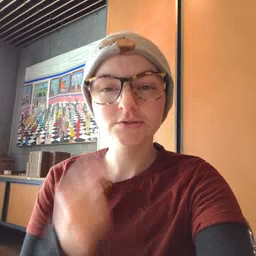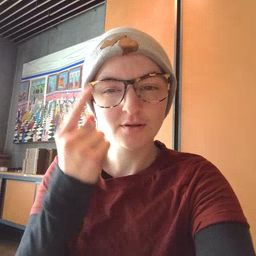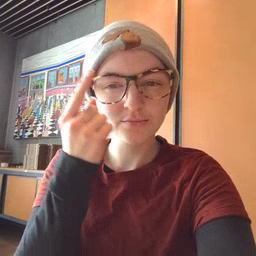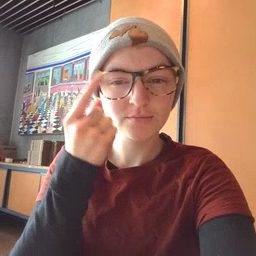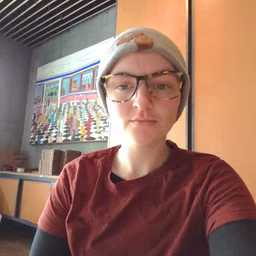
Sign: think